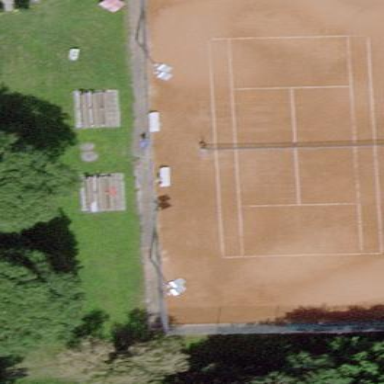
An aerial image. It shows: Clay tennis court in leisure land pitch.